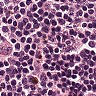
Metastatic tissue present: no